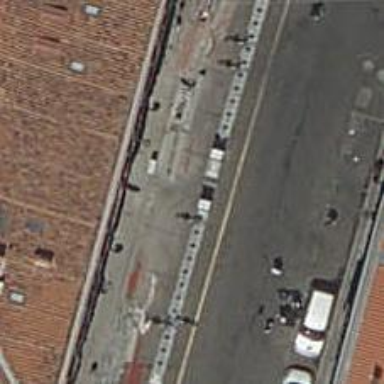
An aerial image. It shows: Bicycle rental facility.